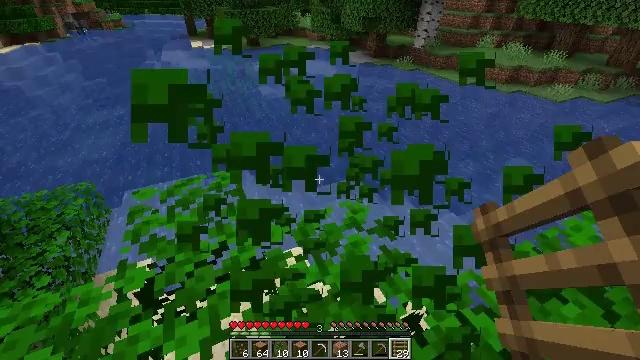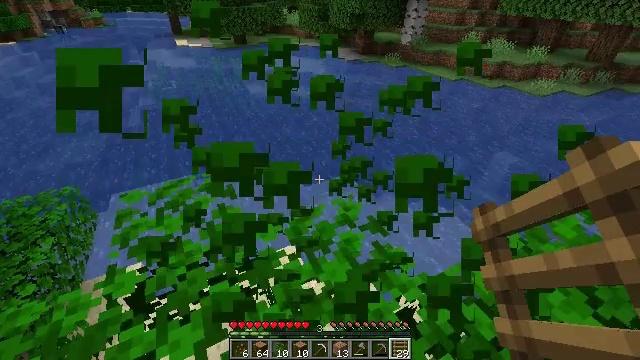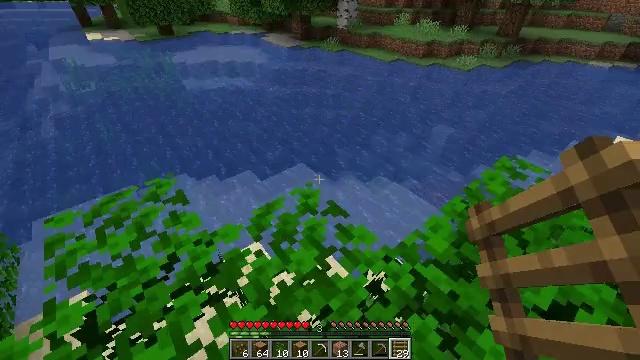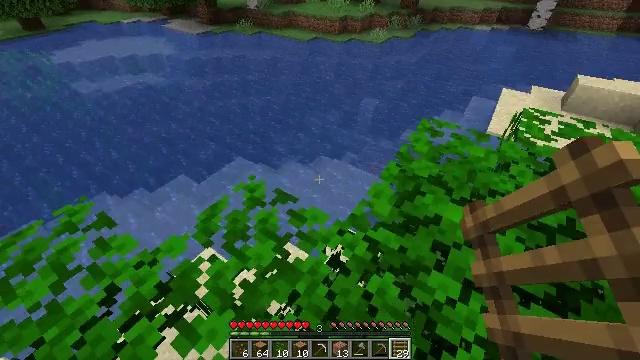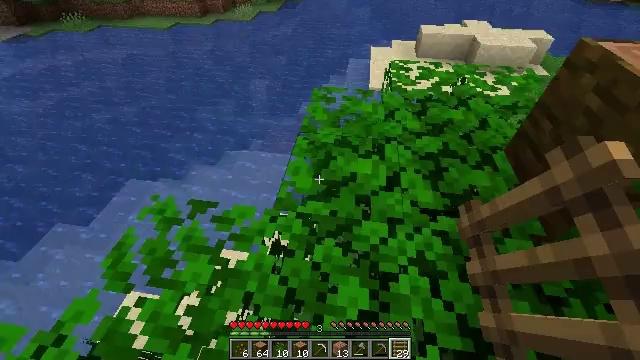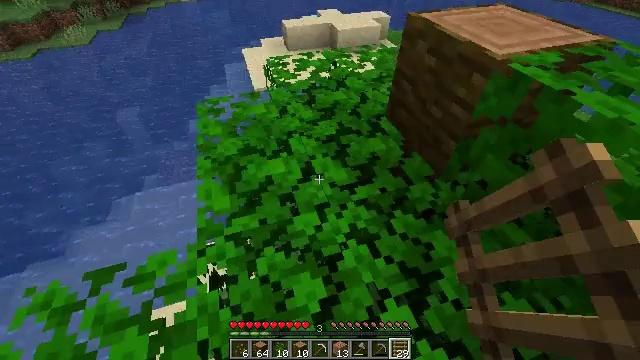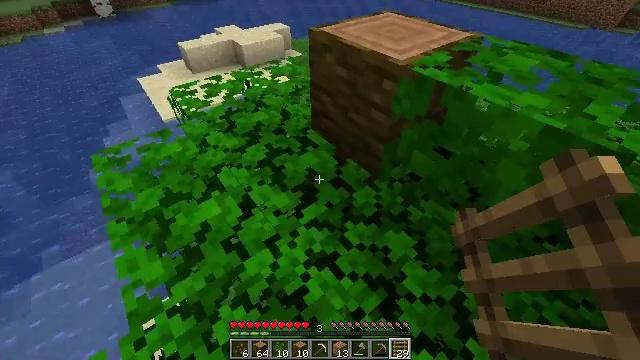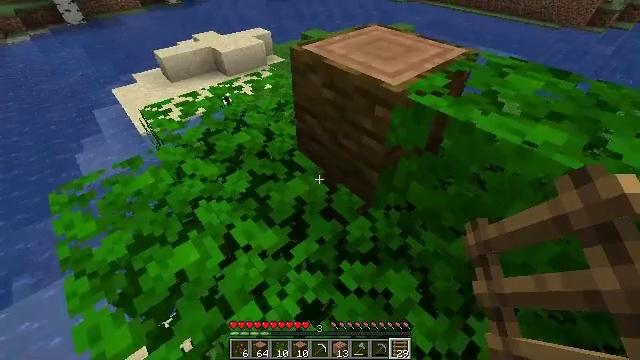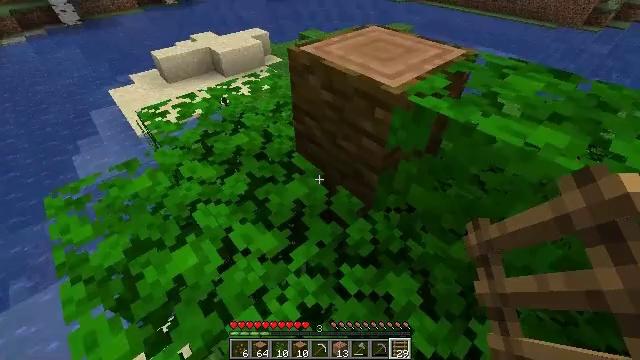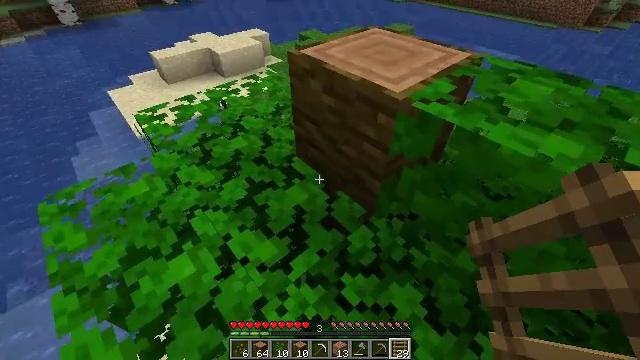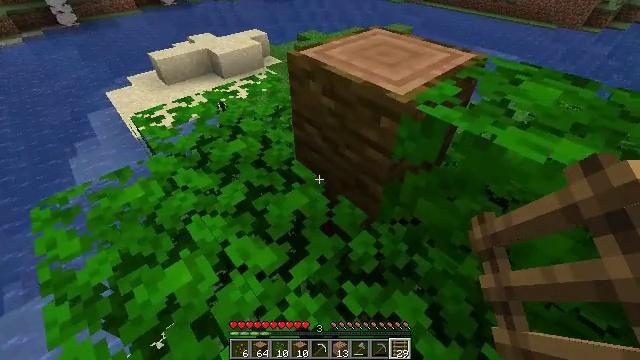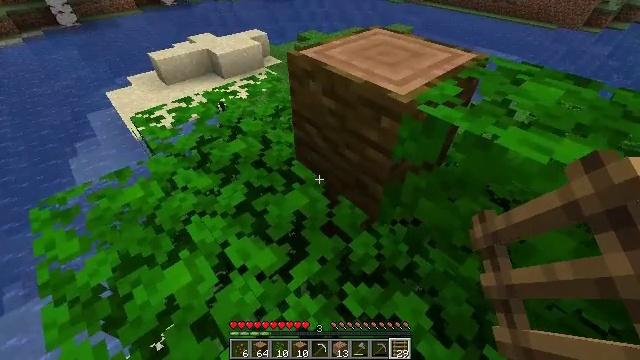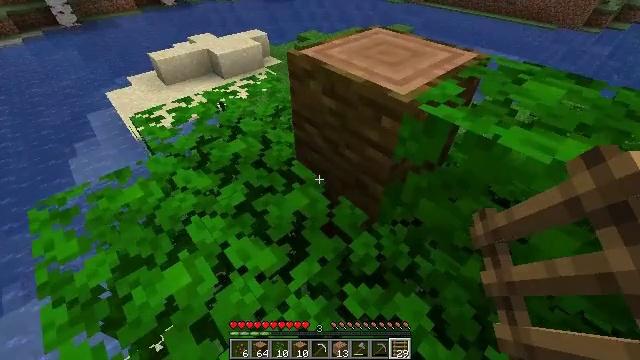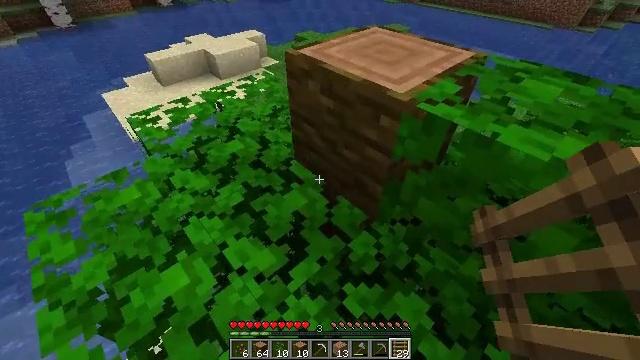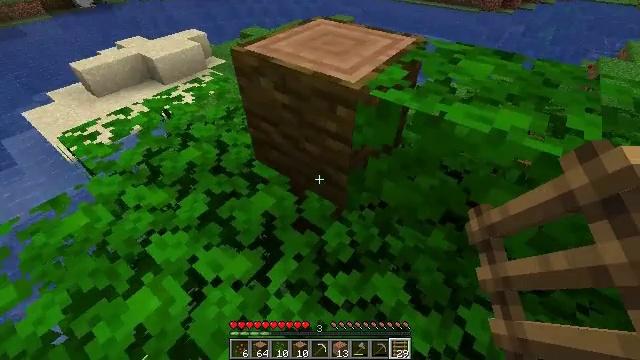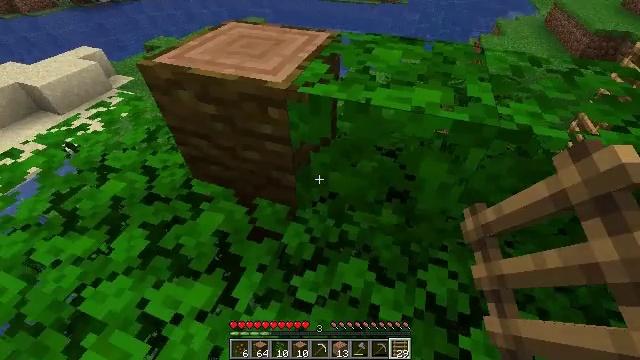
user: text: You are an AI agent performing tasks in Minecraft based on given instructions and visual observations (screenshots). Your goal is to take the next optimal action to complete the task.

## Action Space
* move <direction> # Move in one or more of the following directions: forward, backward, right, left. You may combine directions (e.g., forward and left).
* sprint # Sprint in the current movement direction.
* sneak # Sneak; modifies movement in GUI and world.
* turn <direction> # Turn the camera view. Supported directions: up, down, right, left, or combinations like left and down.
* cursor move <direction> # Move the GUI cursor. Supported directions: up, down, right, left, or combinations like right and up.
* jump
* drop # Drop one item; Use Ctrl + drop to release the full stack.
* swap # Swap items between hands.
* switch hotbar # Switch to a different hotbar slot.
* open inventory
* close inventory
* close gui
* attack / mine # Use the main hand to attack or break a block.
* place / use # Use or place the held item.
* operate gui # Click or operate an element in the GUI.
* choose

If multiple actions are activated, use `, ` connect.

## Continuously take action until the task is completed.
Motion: motion action
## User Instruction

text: Break the jungle leaves with your hand or shears.
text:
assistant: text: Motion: turn right, attack / mine
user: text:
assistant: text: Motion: turn right and down
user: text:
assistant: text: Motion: turn right and down
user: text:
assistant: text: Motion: turn right and down
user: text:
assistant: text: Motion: move forward, turn right
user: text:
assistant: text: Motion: move forward, turn right and up
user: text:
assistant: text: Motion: move forward, turn right
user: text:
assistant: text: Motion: no_op
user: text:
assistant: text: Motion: no_op
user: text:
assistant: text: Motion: no_op
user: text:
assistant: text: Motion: no_op
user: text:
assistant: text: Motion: no_op
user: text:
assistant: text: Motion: no_op
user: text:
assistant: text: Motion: turn right and down
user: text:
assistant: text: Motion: turn right
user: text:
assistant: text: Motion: turn right and up
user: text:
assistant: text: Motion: turn right
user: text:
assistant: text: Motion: turn right and up, attack / mine
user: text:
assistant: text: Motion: turn right and up, attack / mine
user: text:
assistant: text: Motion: turn right, attack / mine
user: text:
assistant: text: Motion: attack / mine
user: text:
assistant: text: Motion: attack / mine
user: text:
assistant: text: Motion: attack / mine
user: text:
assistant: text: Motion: attack / mine
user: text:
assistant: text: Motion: turn right, attack / mine
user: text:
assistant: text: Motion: turn right and up, attack / mine
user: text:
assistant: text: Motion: turn right and up, attack / mine
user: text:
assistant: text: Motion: turn right, attack / mine
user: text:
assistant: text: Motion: turn right, attack / mine
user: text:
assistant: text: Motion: move forward, turn right, attack / mine